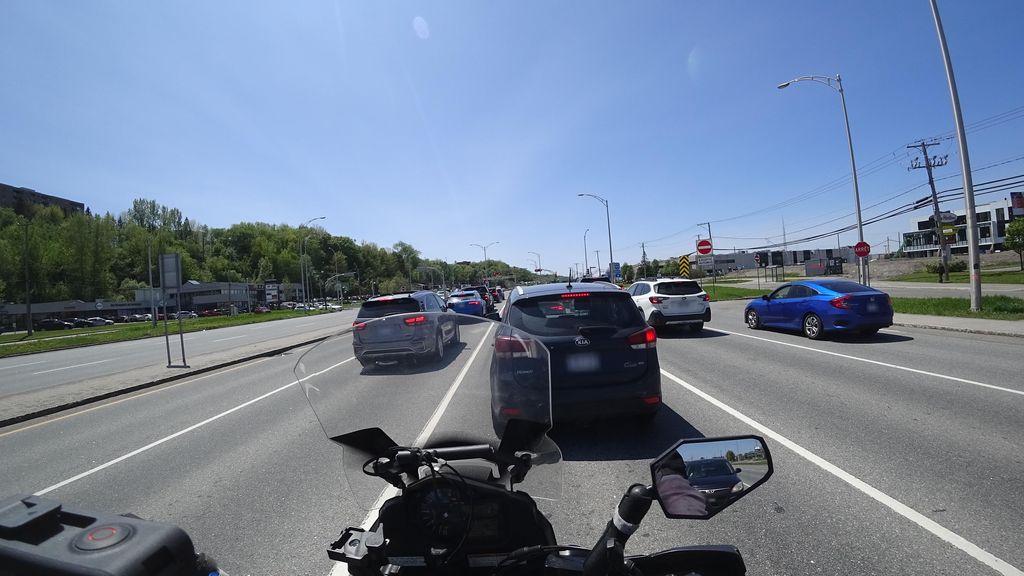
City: quebec_city